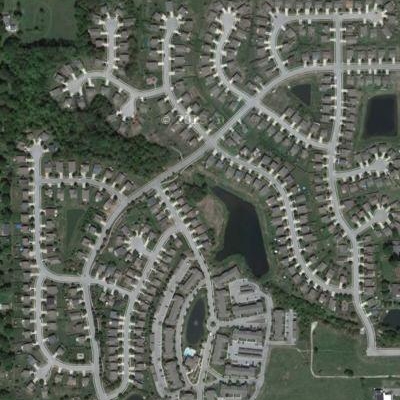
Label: fResident